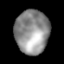
Tissue: lung
Cell type: Epithelial cells
Senescence score: 0.191
Nuclear area (px): 1460
Mean DAPI intensity: 143.801